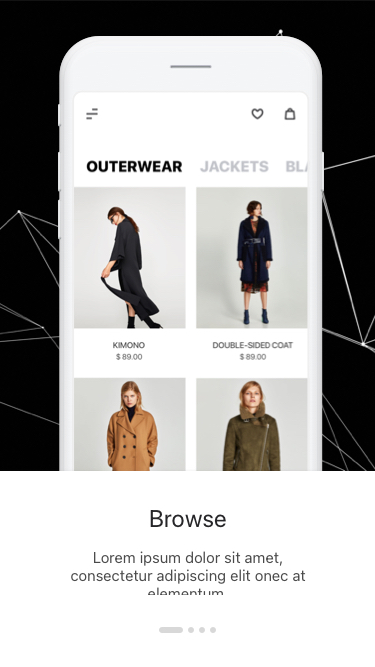
Text in this UI design:
Lorem ipsum dolor sit amet, consectetur adipiscing elit onec at elementum.
Browse